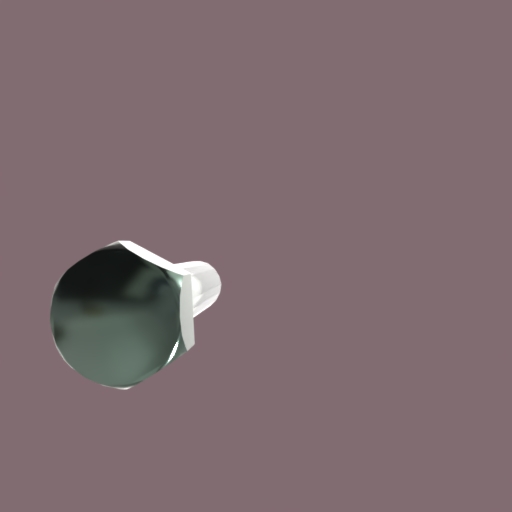
Label: bolt